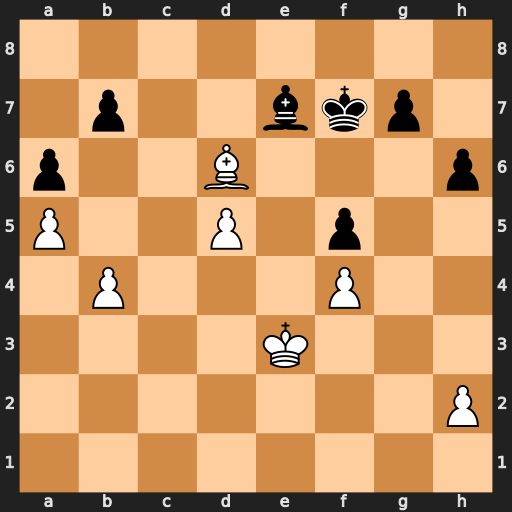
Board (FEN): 8/1p2bkp1/p2B3p/P2P1p2/1P3P2/4K3/7P/8
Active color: w
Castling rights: -
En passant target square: -
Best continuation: Bxe7 Kxe7 h4 Kd6 Kd4 h5 Kc4